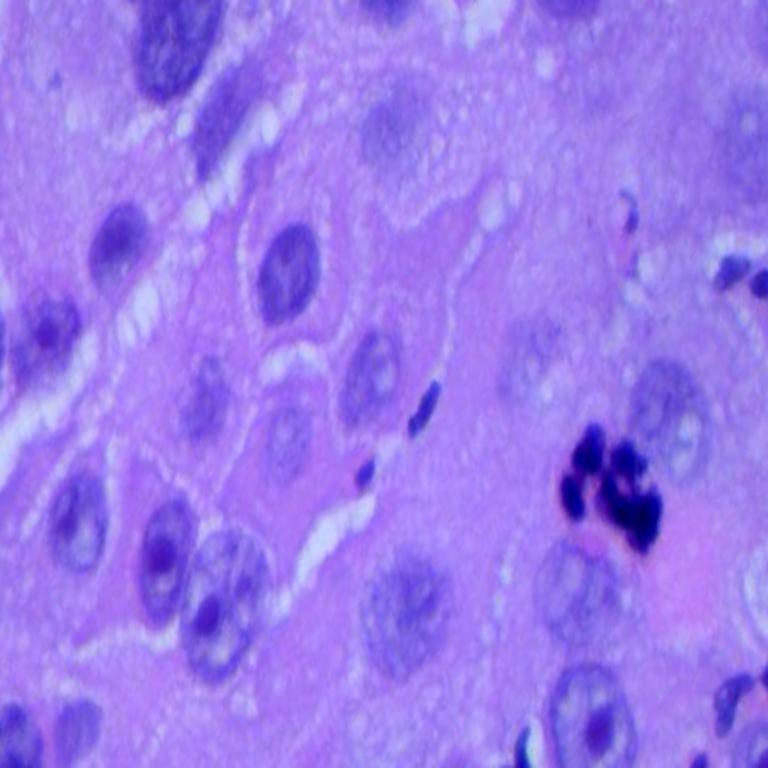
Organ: lung
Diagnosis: squamous carcinomas